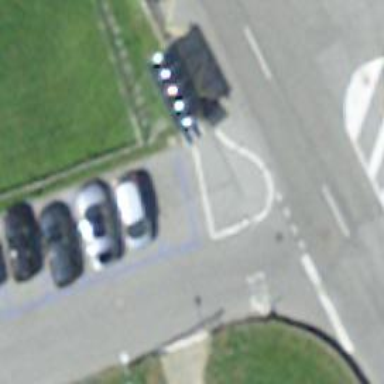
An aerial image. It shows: Post box is visible.